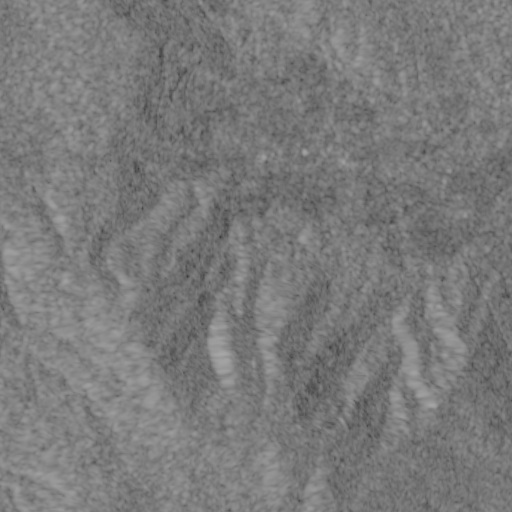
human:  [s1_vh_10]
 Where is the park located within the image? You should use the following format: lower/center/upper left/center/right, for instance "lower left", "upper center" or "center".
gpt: The park is located in the upper right of the image.
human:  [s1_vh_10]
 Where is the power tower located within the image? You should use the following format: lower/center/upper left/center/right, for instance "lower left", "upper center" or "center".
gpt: The power tower is located in the upper right of the image.
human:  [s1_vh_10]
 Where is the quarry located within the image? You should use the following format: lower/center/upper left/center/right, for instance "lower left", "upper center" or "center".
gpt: The quarry is located in the upper right of the image.
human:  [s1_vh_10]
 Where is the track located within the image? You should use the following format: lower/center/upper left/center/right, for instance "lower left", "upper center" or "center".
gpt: There is no track in the image.

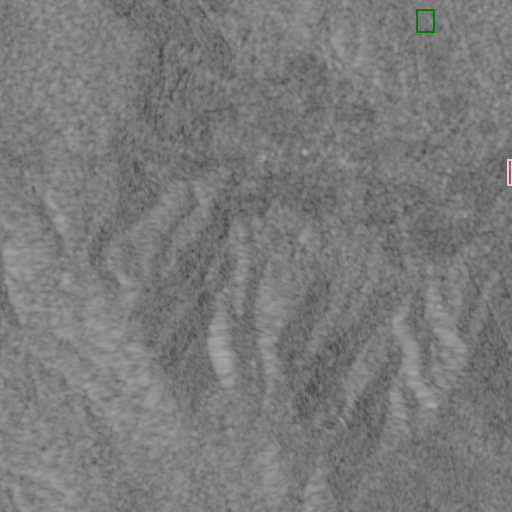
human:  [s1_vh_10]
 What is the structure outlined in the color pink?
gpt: The structure outlined in pink is a park.
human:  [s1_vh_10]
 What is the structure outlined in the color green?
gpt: The structure outlined in green is a quarry.
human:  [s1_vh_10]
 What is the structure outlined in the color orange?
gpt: There is no orange outline.